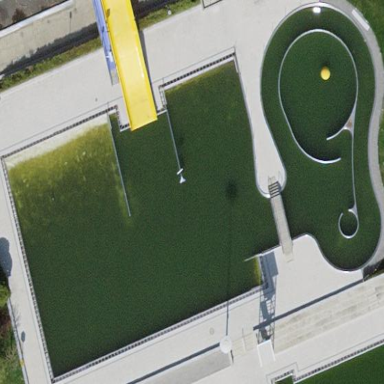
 perfect for swimming and other water activities."